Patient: sex F, age 75
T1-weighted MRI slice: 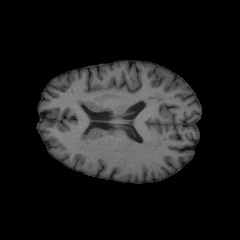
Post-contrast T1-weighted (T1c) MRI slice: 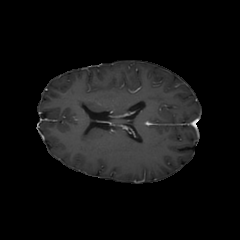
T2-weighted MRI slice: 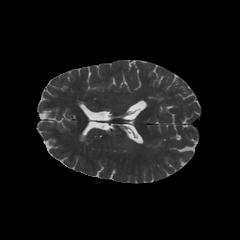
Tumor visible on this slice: no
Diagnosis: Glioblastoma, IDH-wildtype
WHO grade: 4